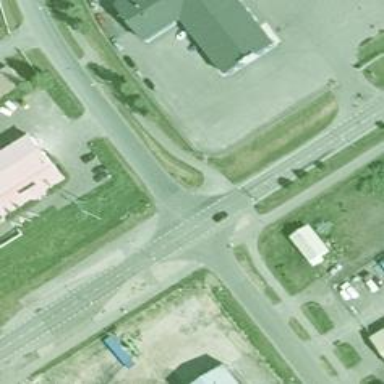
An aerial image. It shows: Marked road crossing.